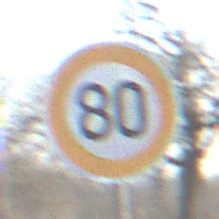
Verkehrszeichen: Geschwindigkeit80
Umgebung: Outdoor, Suburban
Tageszeit: MorningAfternoon
Wetter: PartlyCloudy
Licht: Natural
Jahreszeit: NotSpecified
Kontrast: HighContrast